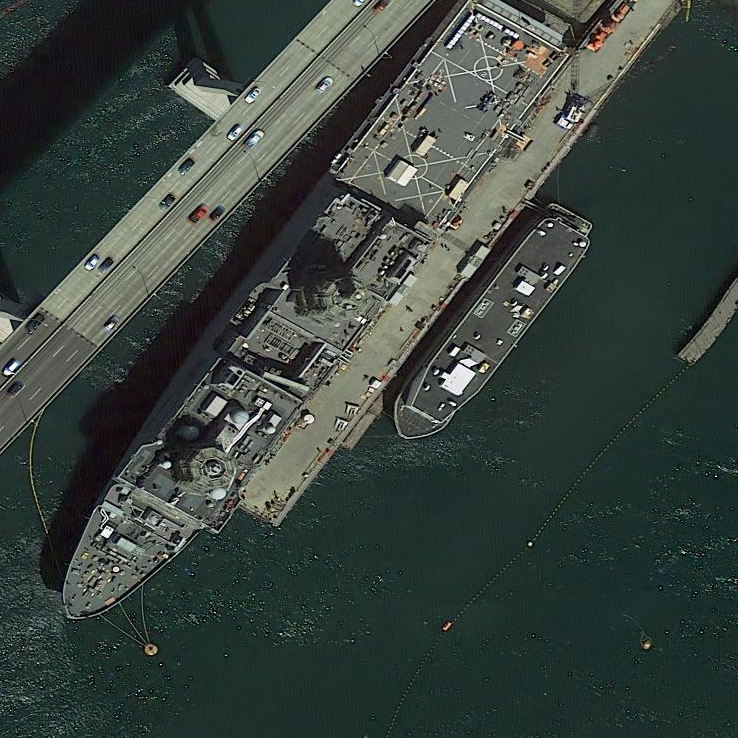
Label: combat